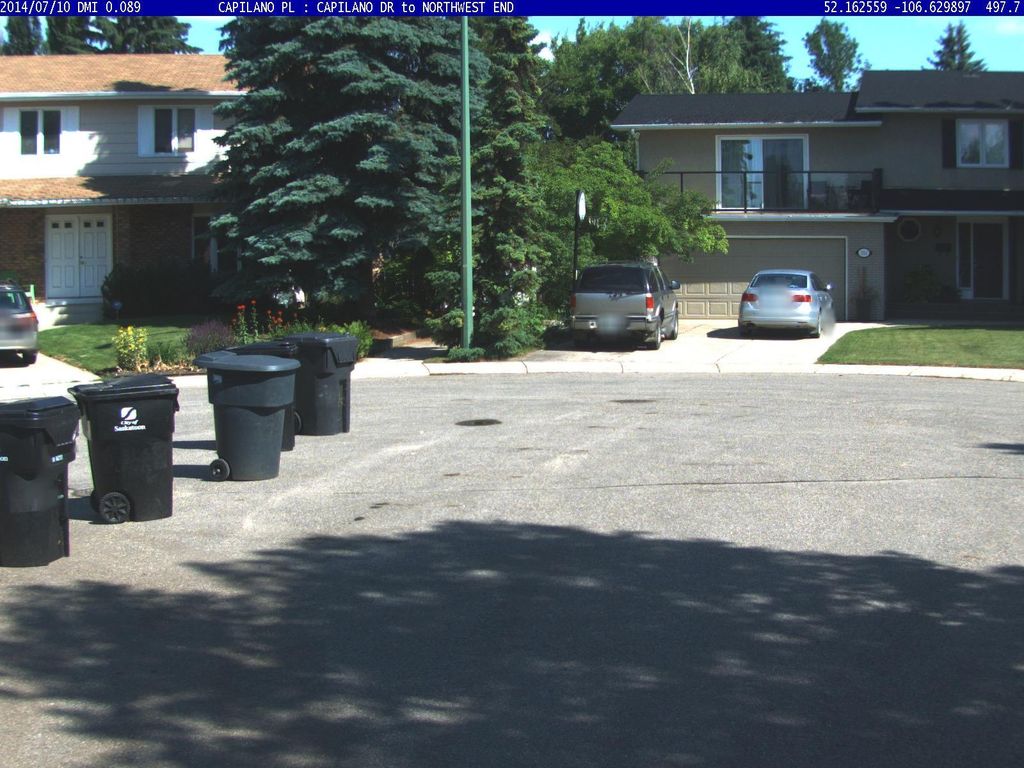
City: saskatoon